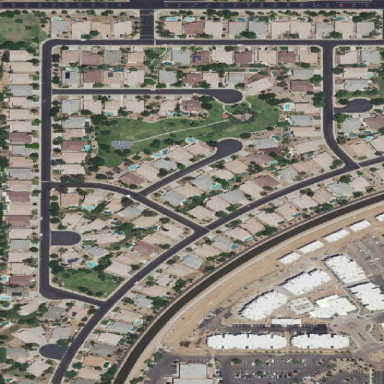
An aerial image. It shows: Residential area composed of single-family homes.